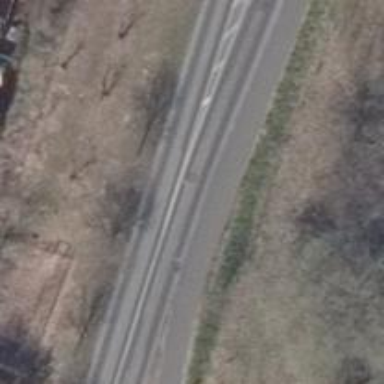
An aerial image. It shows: Secondary road with asphalt surface.